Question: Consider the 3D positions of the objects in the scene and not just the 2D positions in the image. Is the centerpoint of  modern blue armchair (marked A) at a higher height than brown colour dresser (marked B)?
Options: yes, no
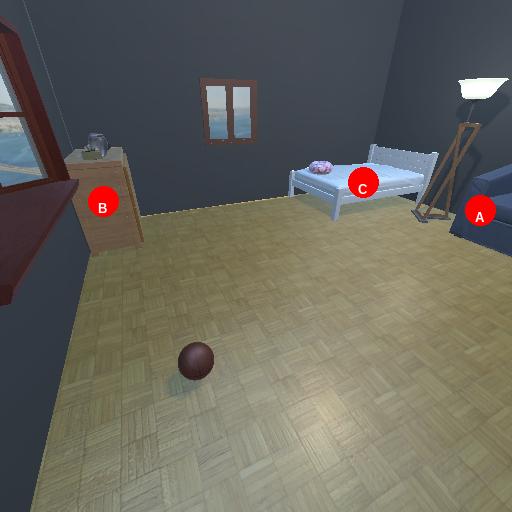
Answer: yes